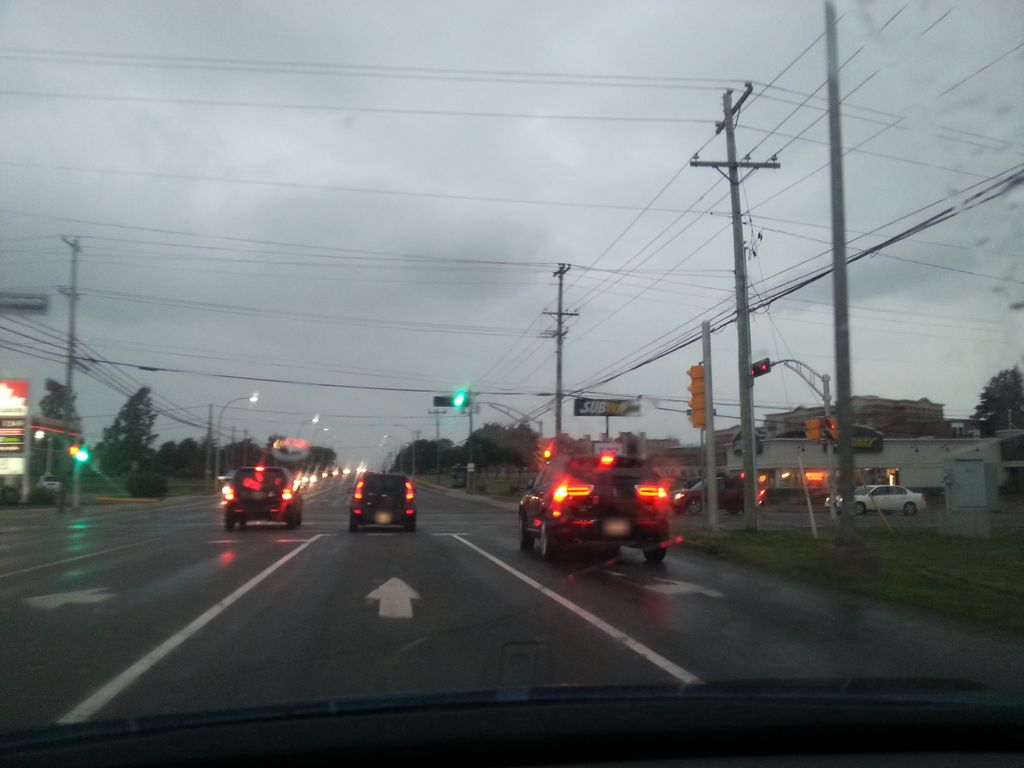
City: charlottetown